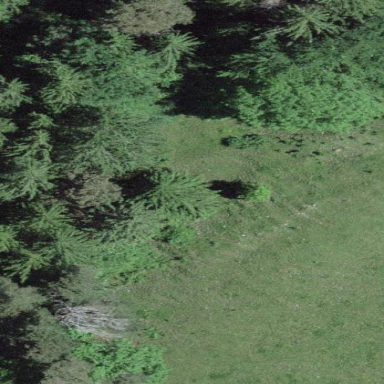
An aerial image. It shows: Forest with evergreen needle-leaved trees.